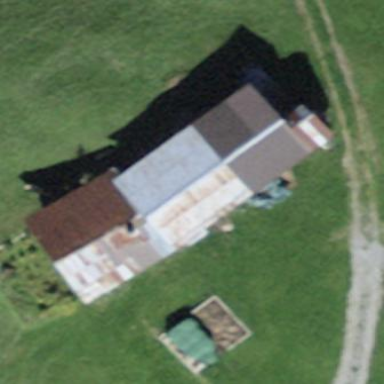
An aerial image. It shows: Barn.